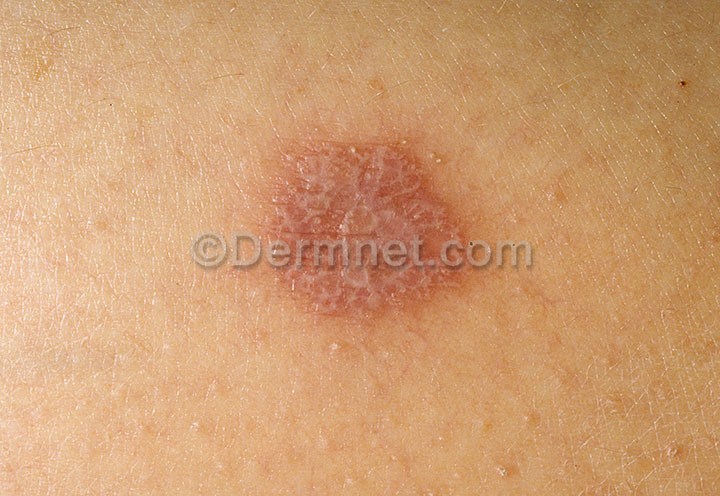
Disease: Psoriasis pictures Lichen Planus and related diseases